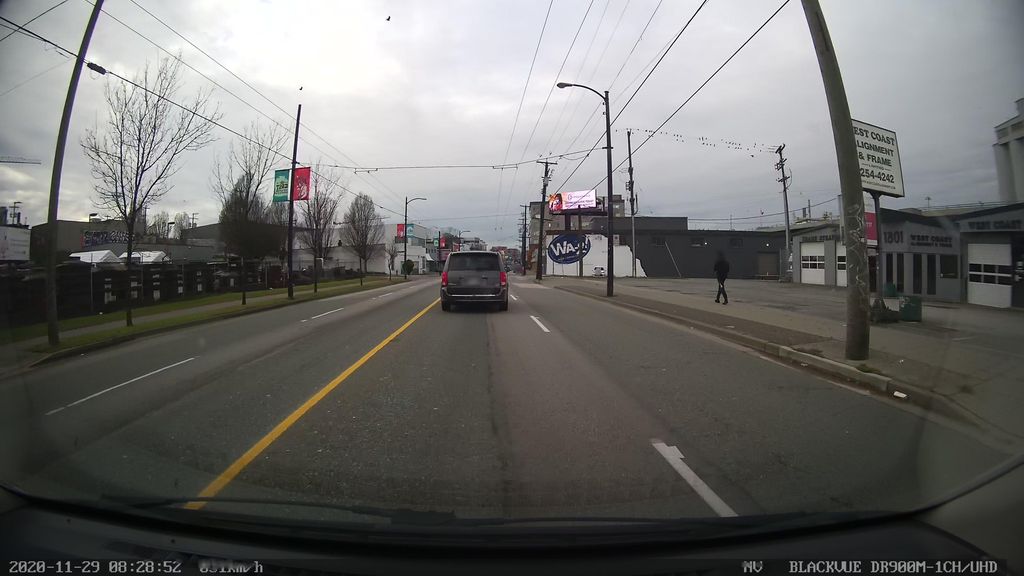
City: vancouver